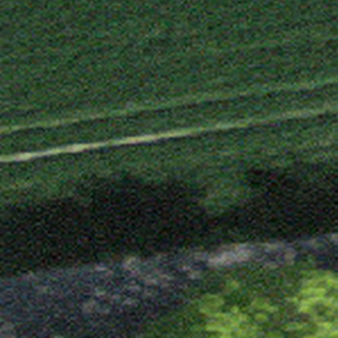
Label: other